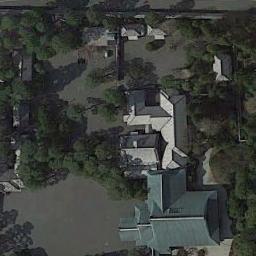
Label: palace